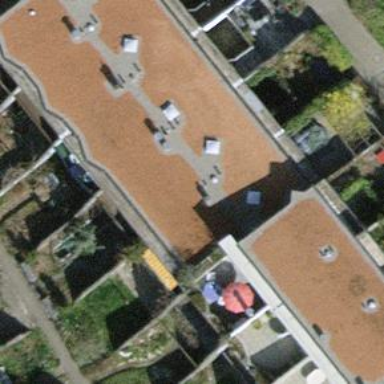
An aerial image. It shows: Terrace building.